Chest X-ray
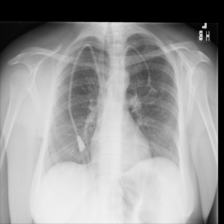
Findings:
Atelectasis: negative
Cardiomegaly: negative
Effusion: negative
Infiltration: negative
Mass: negative
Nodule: negative
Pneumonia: negative
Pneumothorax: negative
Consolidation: negative
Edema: negative
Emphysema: negative
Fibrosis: negative
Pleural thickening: negative
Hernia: negative